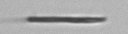
Label: fiber